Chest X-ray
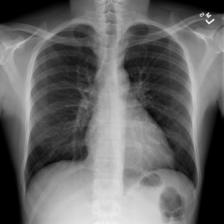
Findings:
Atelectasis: negative
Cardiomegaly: positive
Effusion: negative
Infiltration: negative
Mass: negative
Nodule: negative
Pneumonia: negative
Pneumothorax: negative
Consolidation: negative
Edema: negative
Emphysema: negative
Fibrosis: negative
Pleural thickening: negative
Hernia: negative